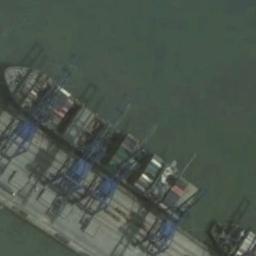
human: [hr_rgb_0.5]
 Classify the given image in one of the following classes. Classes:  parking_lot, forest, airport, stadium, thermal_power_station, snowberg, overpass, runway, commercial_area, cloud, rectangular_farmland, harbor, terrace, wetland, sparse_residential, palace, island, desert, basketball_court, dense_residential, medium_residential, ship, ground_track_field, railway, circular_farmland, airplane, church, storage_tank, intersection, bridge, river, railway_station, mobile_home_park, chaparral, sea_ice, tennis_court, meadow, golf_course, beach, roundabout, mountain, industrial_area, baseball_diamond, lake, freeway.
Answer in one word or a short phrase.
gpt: ship